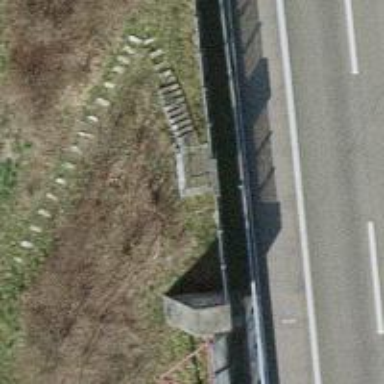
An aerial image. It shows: Noise barrier wall.